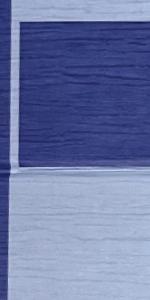
Label: Empty